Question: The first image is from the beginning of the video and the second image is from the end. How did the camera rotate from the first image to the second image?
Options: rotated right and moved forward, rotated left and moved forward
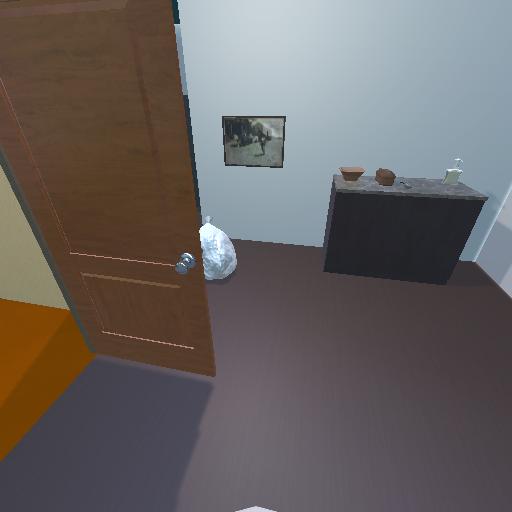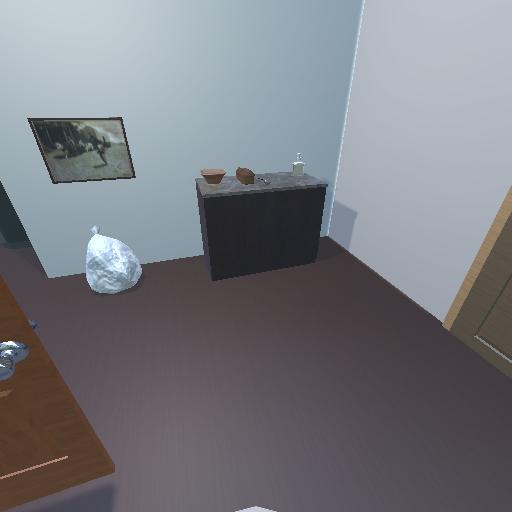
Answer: rotated right and moved forward